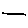
Label: line